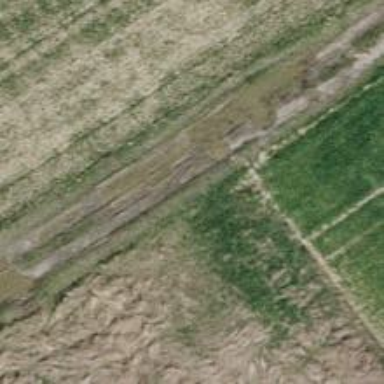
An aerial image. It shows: Track with compacted grade3 surface.